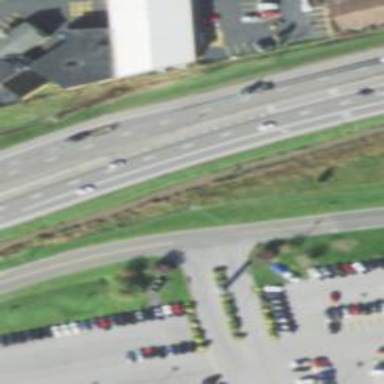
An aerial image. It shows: Primary highway.